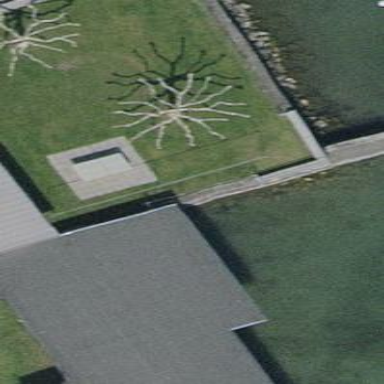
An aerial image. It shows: Man-made pier.